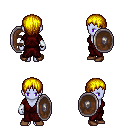
a pixel art fantasy rpg character, female body template, dark elf, purple skin, red robe, magenta pants, blonde plain hairstyle, white cloth bracers, brown shoes, shield, four views (front, back, left, right), 2x2 character sprite sheet, small pixel art, hard edges, no anti-aliasing